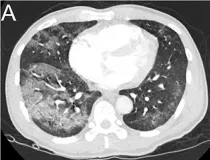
Representative CT images of the chest. (A) During acute COVID-19 infection, CT chest with intravenous (IV) contrast revealed diffuse ground glass with consolidative changes and no evidence of bullous lung disease (BLD).
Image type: radiology (ct)